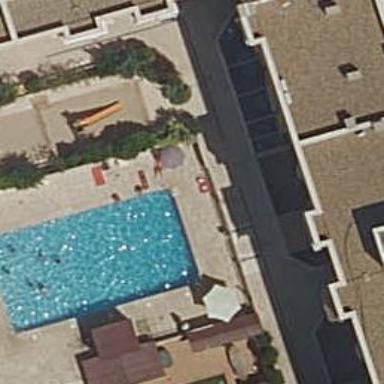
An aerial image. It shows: Swimming pool located in leisure land.